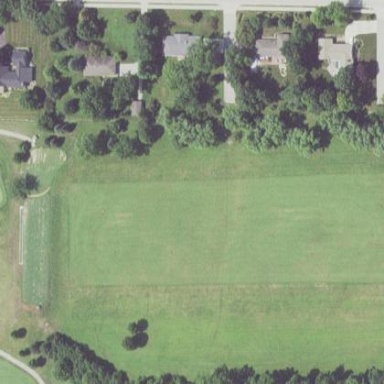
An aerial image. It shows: Grassy area designated as driving range for golf.